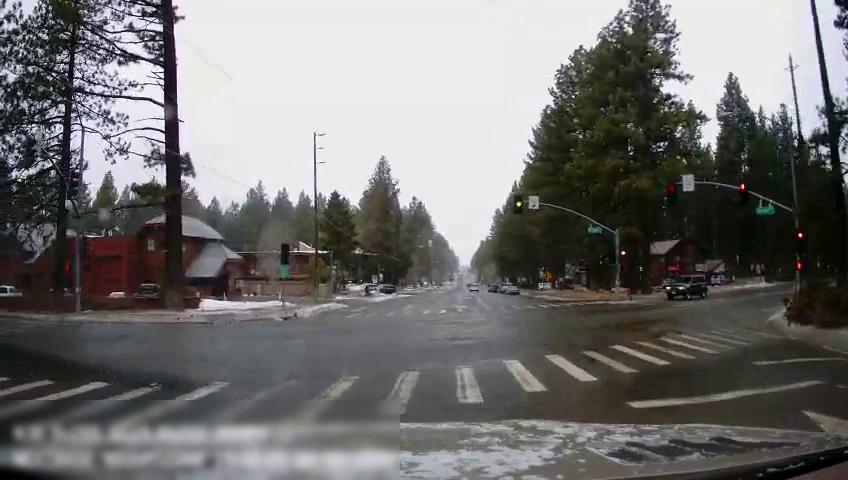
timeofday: Day
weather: Snowy
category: Drivable Space
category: Vehicles | Van
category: Vehicles | SUV
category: Vehicles | Car
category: Vehicles | Car
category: Vehicles | Truck
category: Vehicles | SUV
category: Vehicles | Truck
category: Traffic | Signs
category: Traffic | Lights
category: Traffic | Lights
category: Traffic | Signs
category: Traffic | Lights
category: Traffic | Lights
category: Traffic | Signs
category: Traffic | Lights
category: Traffic | Signs
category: Traffic | Signs
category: Traffic | Lights
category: Traffic | Lights
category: Traffic | Signs